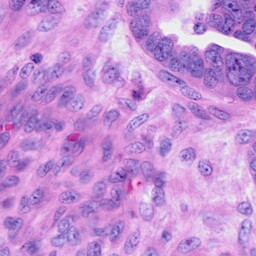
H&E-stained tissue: Ovarian